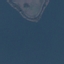
Label: SeaLake